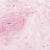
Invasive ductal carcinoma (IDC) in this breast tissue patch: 0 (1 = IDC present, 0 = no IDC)